Field crop: maize
Growth stage: 2
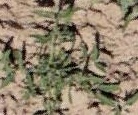
Species: atriplex